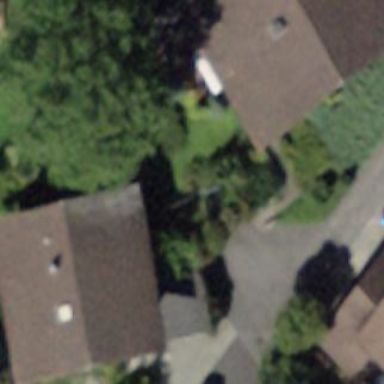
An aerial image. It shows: Garage.